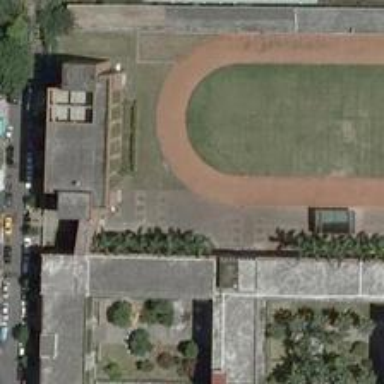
A neat, open playground is just one street away from the nearby residential area .